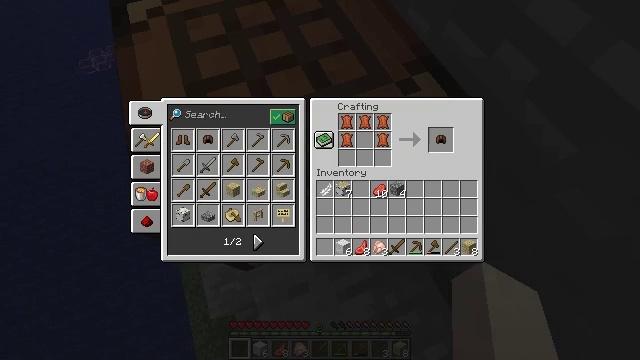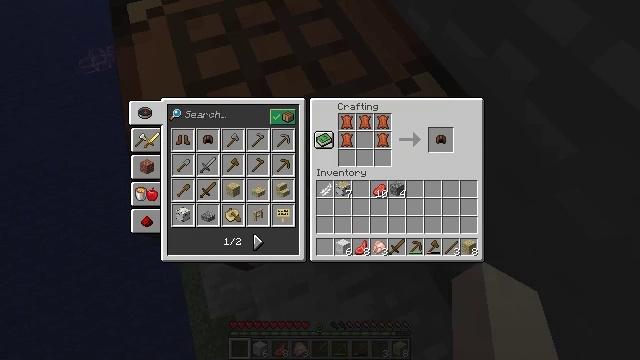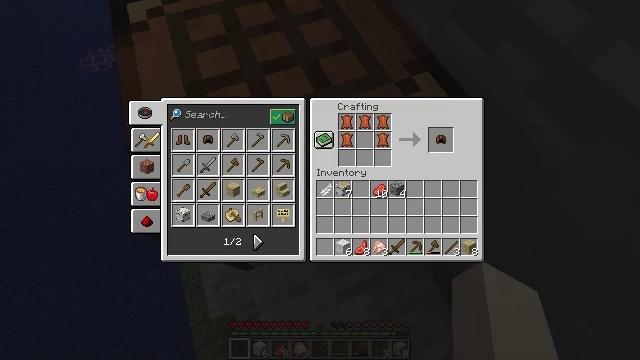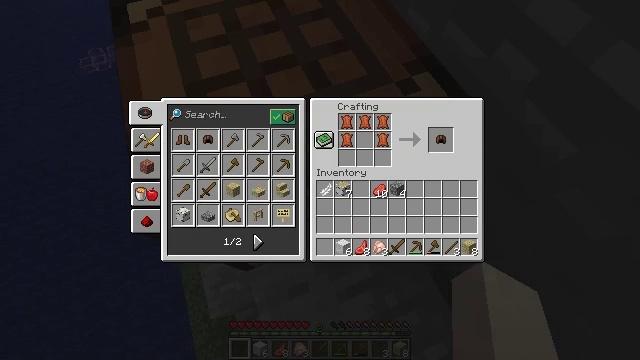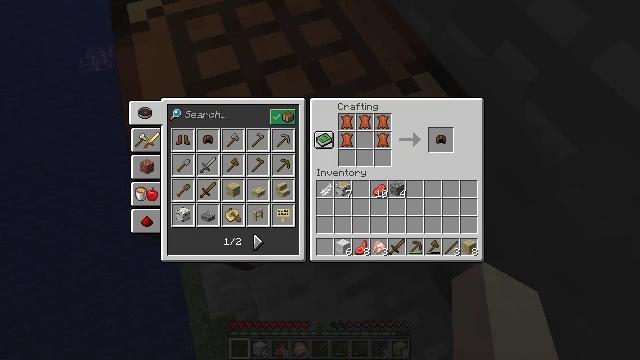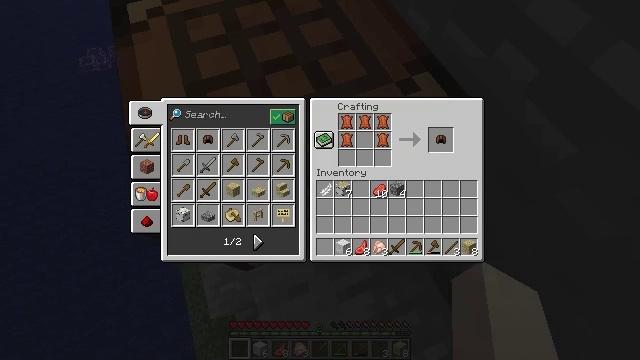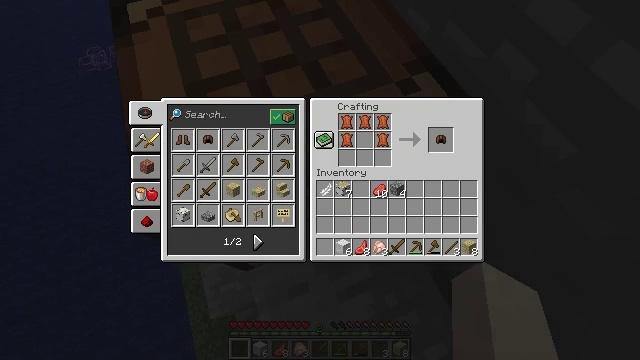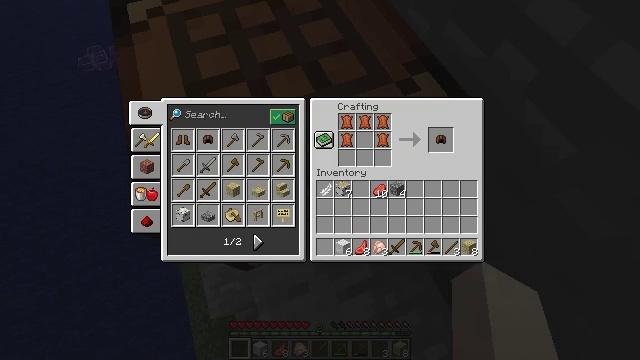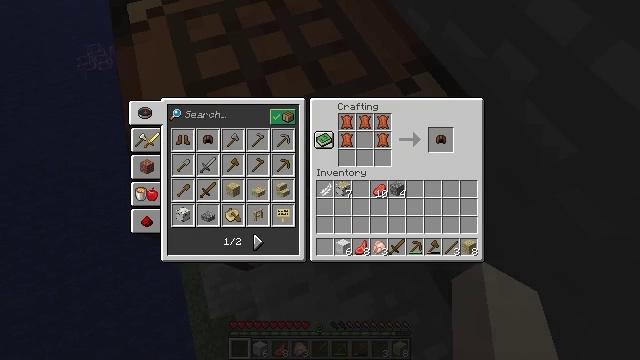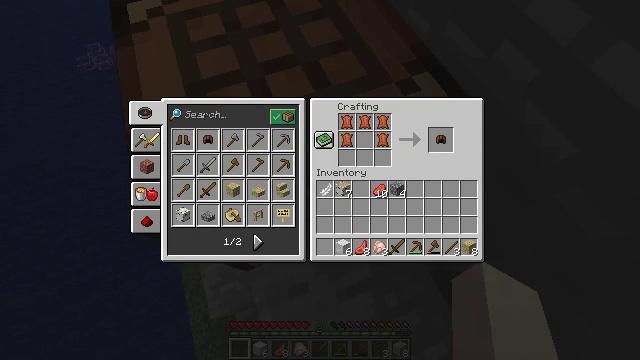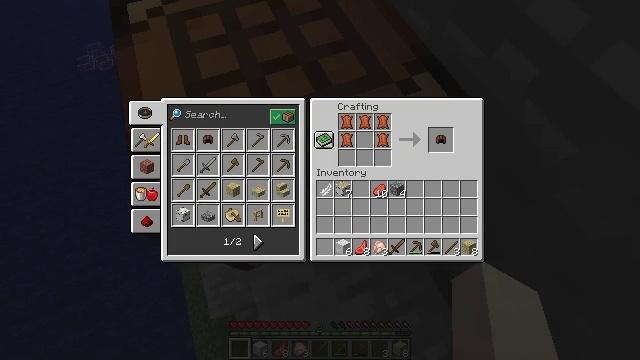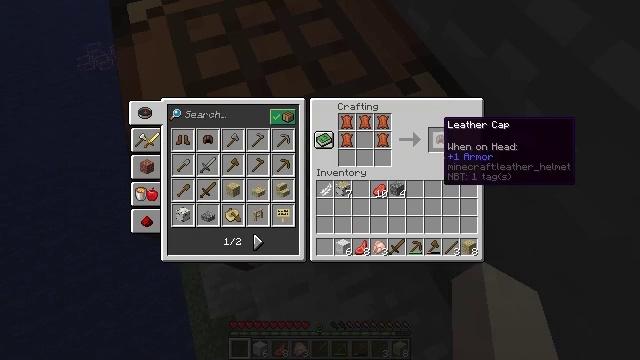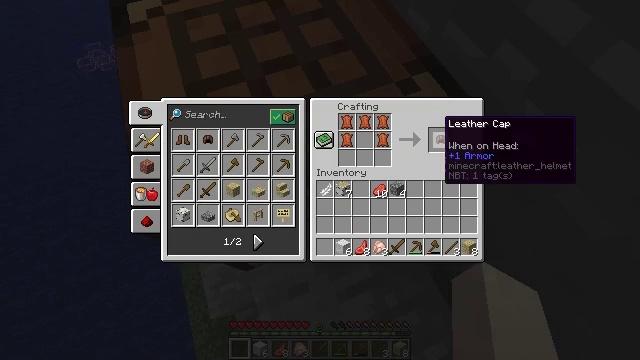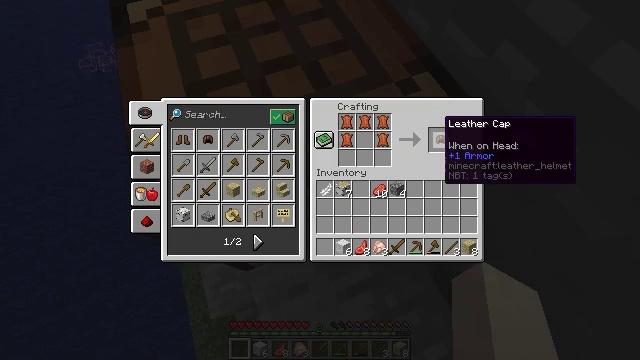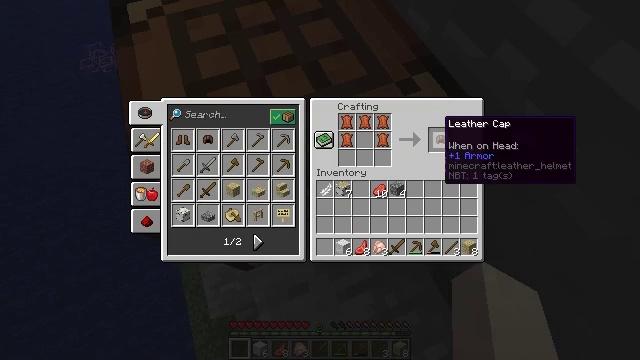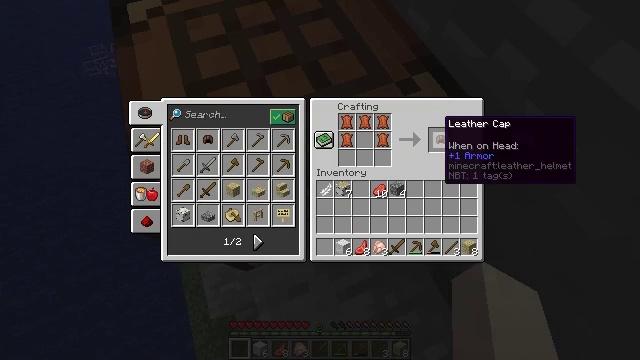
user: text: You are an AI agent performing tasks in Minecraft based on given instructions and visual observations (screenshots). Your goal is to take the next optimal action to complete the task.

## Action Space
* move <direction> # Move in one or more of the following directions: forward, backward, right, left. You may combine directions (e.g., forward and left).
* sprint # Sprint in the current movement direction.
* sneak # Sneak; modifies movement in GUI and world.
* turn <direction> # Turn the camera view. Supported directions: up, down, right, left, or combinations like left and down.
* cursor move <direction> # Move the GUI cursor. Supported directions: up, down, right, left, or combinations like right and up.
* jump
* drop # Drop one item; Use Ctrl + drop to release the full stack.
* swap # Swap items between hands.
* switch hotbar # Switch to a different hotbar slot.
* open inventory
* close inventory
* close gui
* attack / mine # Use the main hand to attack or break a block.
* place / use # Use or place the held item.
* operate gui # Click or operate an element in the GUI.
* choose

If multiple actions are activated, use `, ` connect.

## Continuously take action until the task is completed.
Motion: motion action
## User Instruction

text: Use the crafting grid to craft a leather helmet.
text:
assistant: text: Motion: cursor move right
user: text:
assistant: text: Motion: no_op
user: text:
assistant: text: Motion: no_op
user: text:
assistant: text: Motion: no_op
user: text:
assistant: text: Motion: sneak
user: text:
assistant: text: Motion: sneak
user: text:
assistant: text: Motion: sneak, cursor move down
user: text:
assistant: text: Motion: sneak
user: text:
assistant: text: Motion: sneak
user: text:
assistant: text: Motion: sneak
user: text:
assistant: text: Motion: sneak, cursor move up
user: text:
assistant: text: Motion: sneak
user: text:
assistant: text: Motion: sneak
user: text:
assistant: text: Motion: sneak
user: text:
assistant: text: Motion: sneak
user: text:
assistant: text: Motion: sneak
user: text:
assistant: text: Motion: sneak
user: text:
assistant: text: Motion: sneak
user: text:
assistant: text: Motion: sneak
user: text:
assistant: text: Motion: sneak
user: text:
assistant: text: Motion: sneak
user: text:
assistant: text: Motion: sneak, operate gui
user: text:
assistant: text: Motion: sneak, operate gui
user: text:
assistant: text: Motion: sneak, operate gui
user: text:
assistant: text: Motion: sneak
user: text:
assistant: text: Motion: no_op
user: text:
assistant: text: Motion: no_op